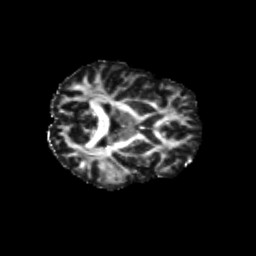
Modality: FA
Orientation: axial
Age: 39
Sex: male
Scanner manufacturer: siemens
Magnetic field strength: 3 T
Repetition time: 8.6 s
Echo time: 0.095 s